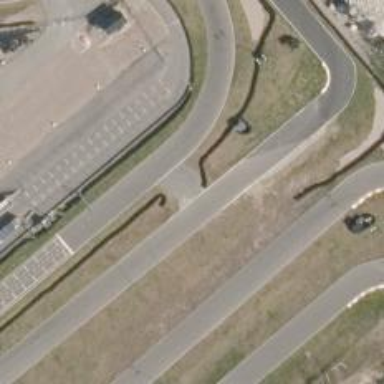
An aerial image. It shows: Karting raceway.